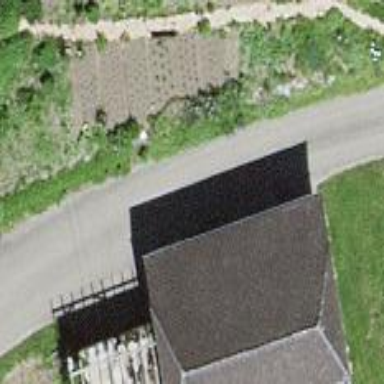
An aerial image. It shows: Cafe located in barn.